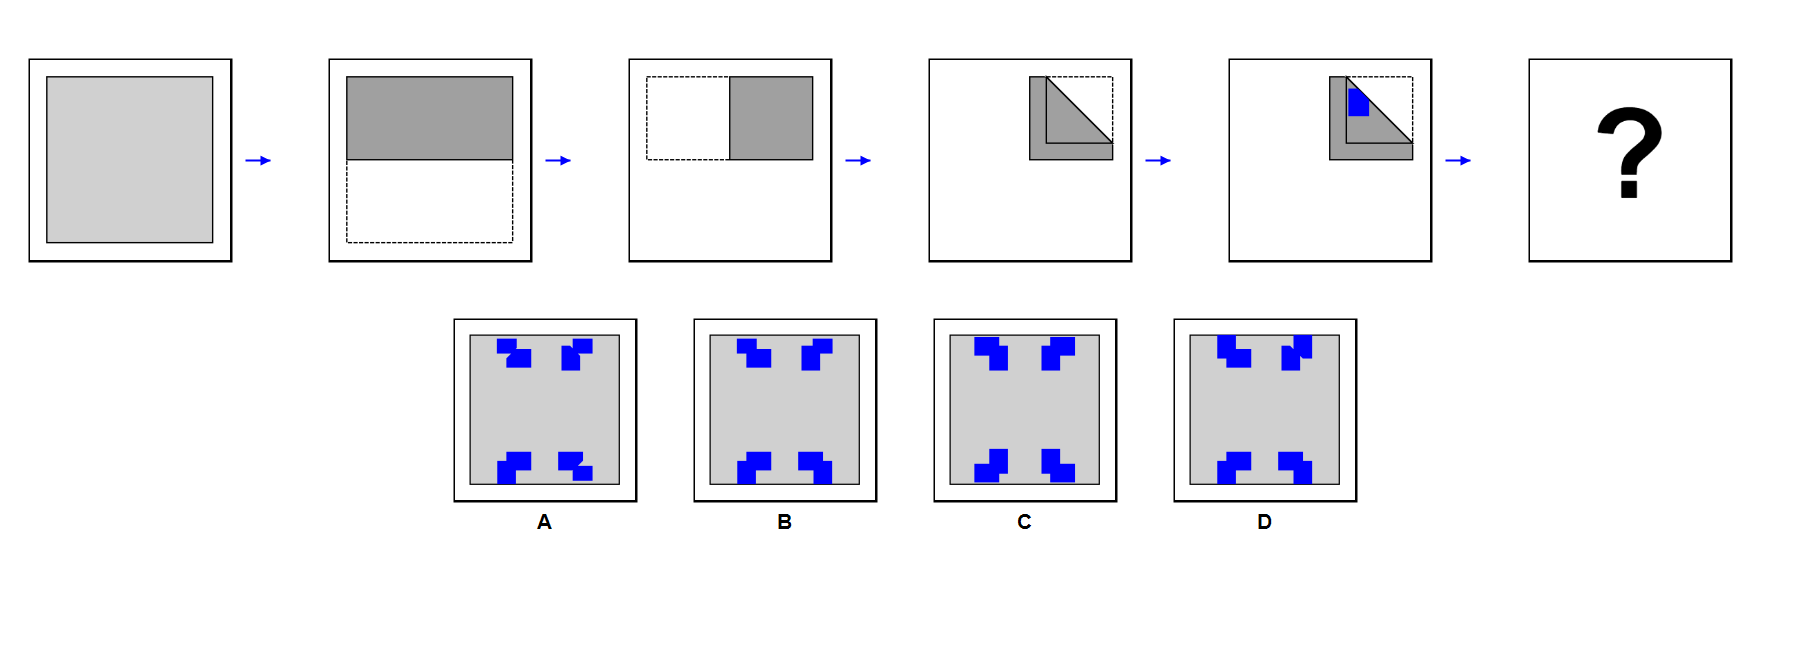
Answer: C